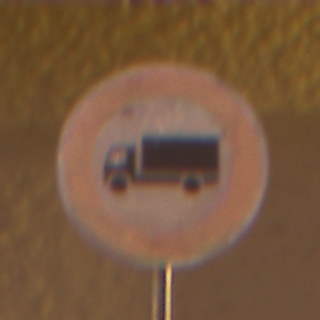
Verkehrszeichen: VerbotFuerKraftfahrzeugeUeberDreiKommaFuenfTonnen
Umgebung: Outdoor, Urban
Tageszeit: Night
Wetter: Clear
Licht: Artificial
Jahreszeit: NotSpecified
Kontrast: HighContrast